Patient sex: M
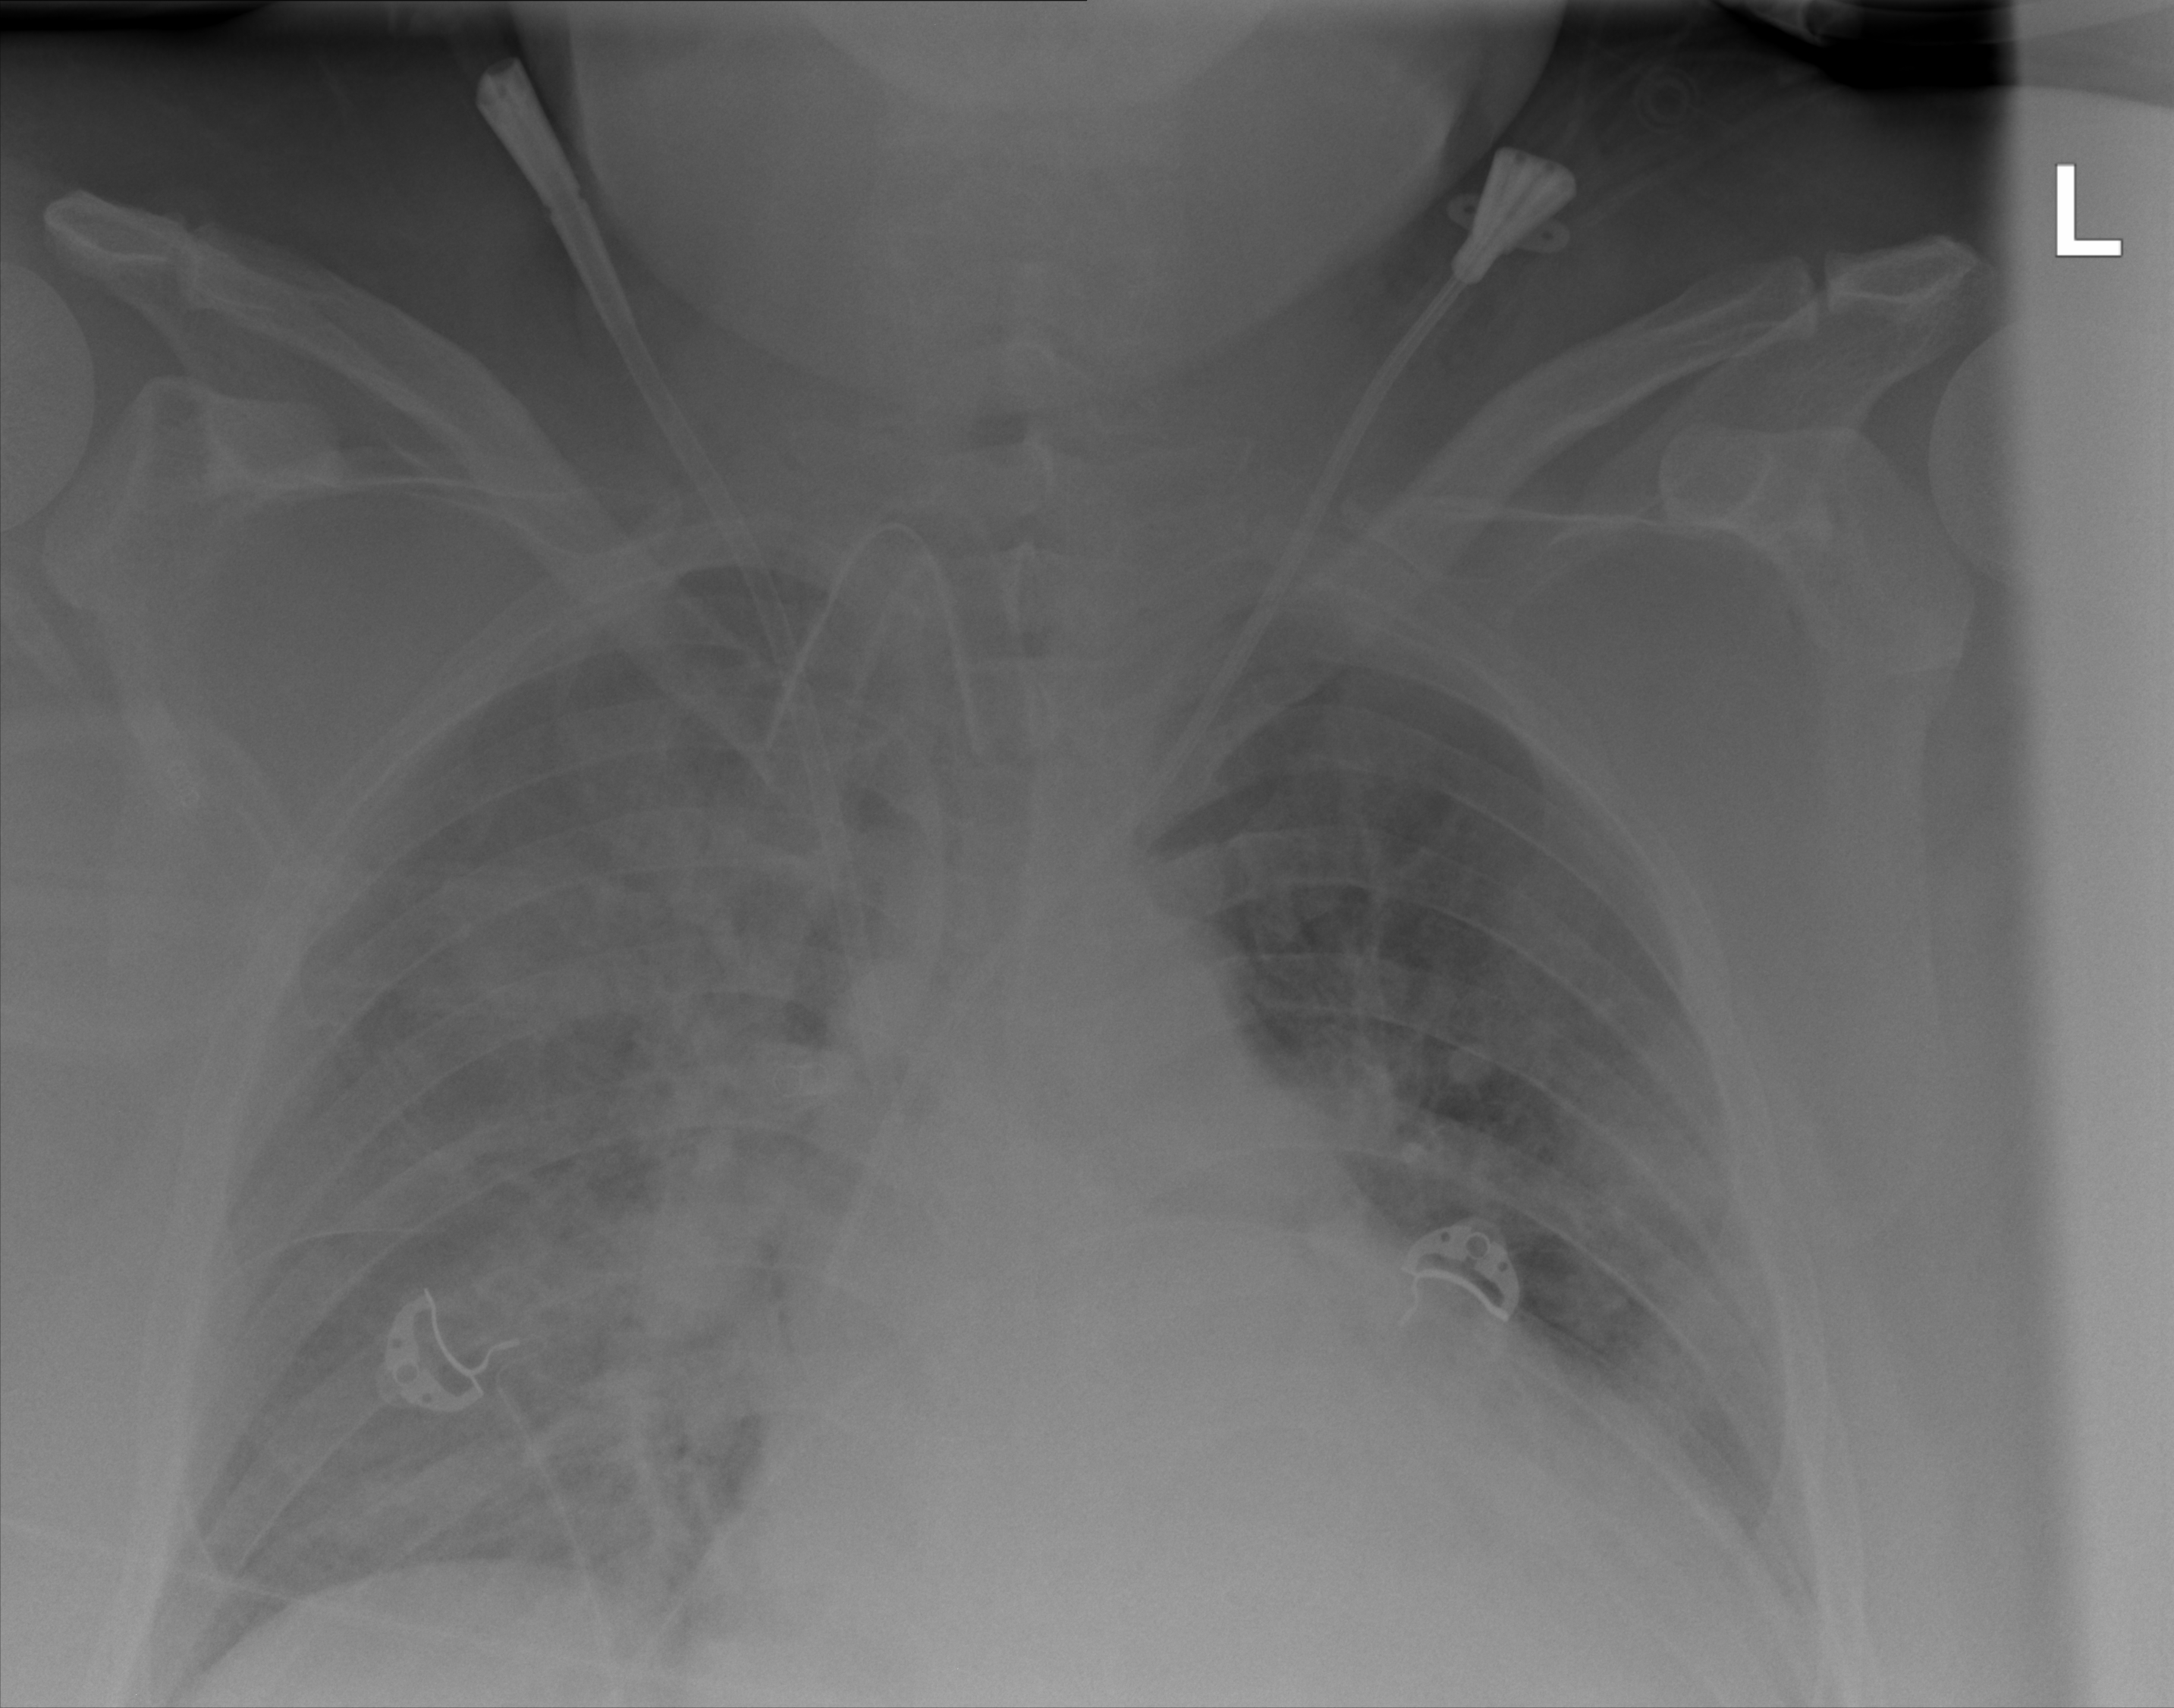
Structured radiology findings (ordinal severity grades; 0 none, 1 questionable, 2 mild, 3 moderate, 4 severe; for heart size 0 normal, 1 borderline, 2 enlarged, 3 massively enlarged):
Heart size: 3
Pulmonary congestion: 2
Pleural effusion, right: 0
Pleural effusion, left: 0
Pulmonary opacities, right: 3
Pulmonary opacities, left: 3
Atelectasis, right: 3
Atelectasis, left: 2